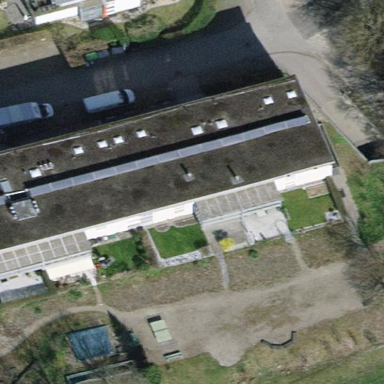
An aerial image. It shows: Building with flat roof.